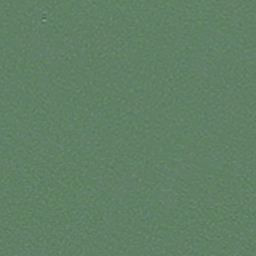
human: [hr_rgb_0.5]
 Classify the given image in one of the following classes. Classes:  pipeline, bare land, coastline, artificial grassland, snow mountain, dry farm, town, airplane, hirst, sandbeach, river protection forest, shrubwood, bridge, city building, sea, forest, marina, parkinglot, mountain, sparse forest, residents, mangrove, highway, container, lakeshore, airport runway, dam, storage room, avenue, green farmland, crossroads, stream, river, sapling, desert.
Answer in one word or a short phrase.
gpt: sea